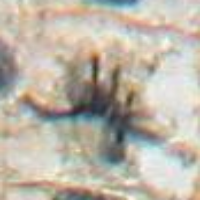
Label: metaphase